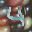
Label: 4